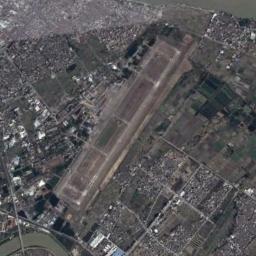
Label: airport